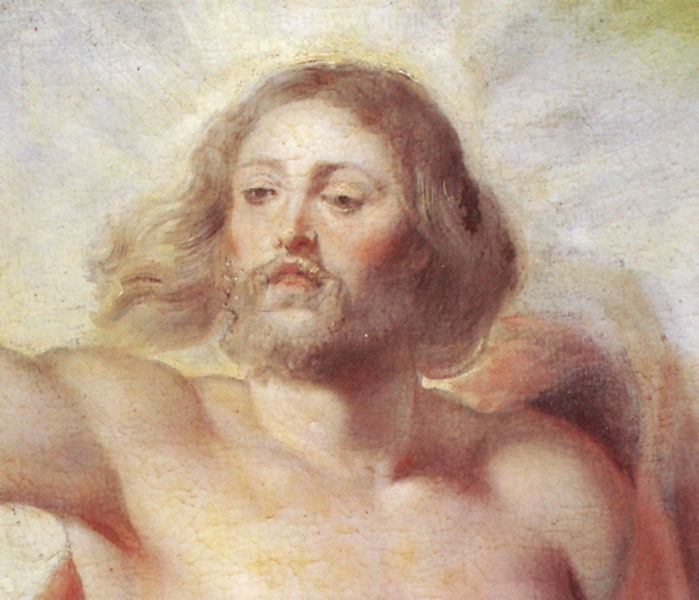
Titel: Großes Jüngstes Gericht
Künstler: Peter Paul Rubens
Institution: München, Bayrische Staatsgemäldesammlungen
Schlagwörter: blau, gemälde, gott, himmel, kopf, mann, nackt, rubens, schatten, wolken, aquarell, gelb, braun, brust, haar, hell, licht, mund, nase, pastell, stirn, blick, rot, schleier, malerei, bart, arm, augen, barock, gesicht, inkarnat, hals, portrait, porträt, wind, gold, haare, augenbrauen, brustbild, kinn, lippen, schulter, schultern, zart, wangen, farbe, wehen, detail, muskeln, brauen, oberkörper, harmonie, strahlen, sicht, christus, jesus, erhoben, ölskizze, erscheinung, heiliger, sfumato, fresko, josef, strahlenkranz, achselhöhle, weltenrichter, deckenbild, inkanat, wangenraot, brustportät